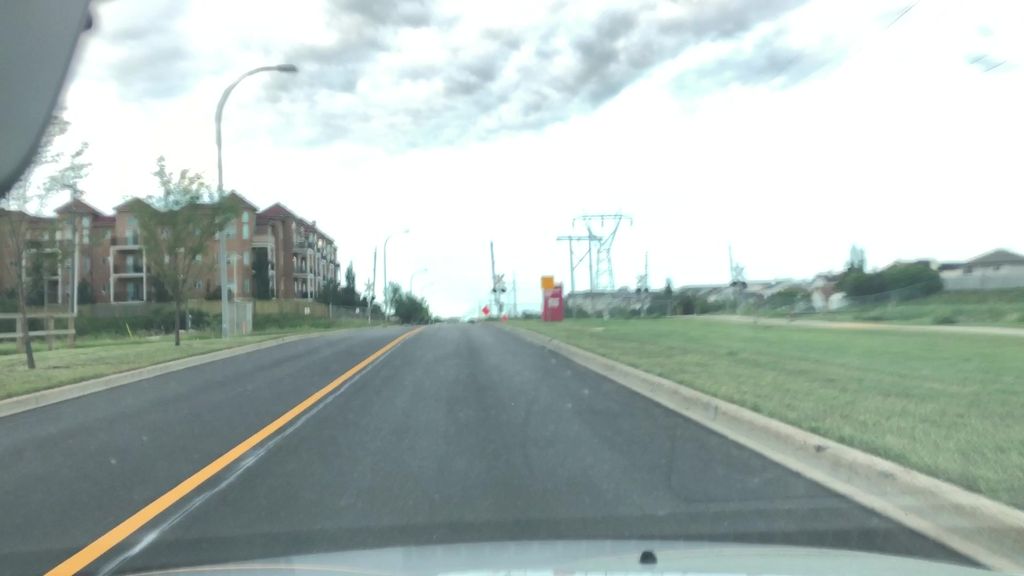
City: edmonton